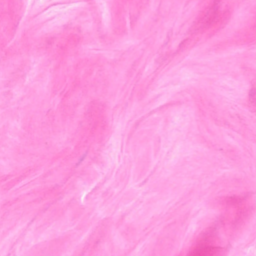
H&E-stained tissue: Breast